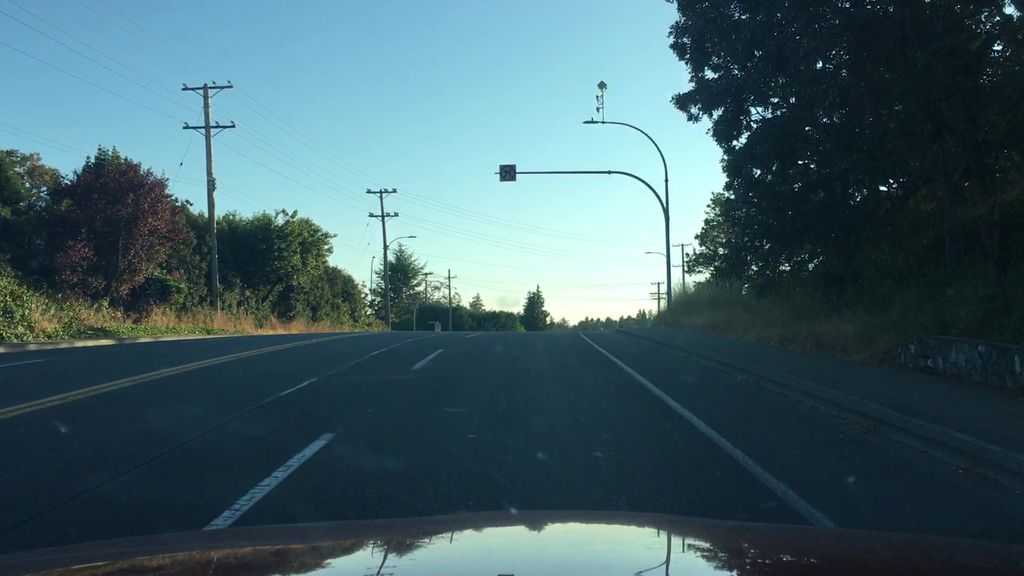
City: victoria